Current action and preconditions to check: trajectory_clear

Your task: For each precondition in the list above, predict whether it will hold at this action.

Consider the current scene as observed from the mobile robot's camera, and analyze the predicted future states of all dynamic agents (e.g., people, animals, vehicles, or any moving entities) within the NEXT SECOND.

IMPORTANT: Only answer "very likely" if you are absolutely certain—based on strong, clear evidence—that a dynamic agent will violate the precondition in the predicted future state. Do NOT answer "very likely" for unlikely, ambiguous, or low-probability risks.

Ask yourself for each precondition: Is there a high probability, with clear and convincing evidence, that the predicted future states of any dynamic agent will interfere with the predicted future state of the currently executing action within the NEXT SECOND, causing that precondition to fail?

Assess the risk level based on these predictions. Use "likely" or "very likely" if motions create a clear risk of interference.

Use "neutral" or "improbable" if agents are nearby but their predicted paths are clearly diverging or non-conflicting.

Failure Risk Categories: "very improbable", "improbable", "neutral", "likely", "very likely"

Answer Format: Output ONLY the probability_of_failure value from these categories: "very improbable", "improbable", "neutral", "likely", "very likely"

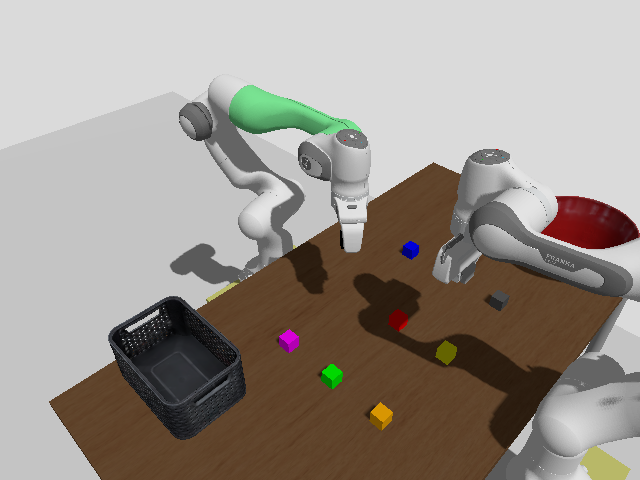

Answer: improbable